RGB frame:
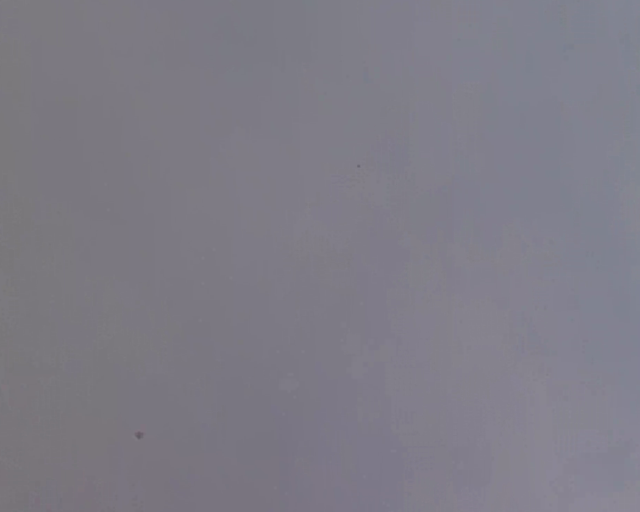
Thermal frame:
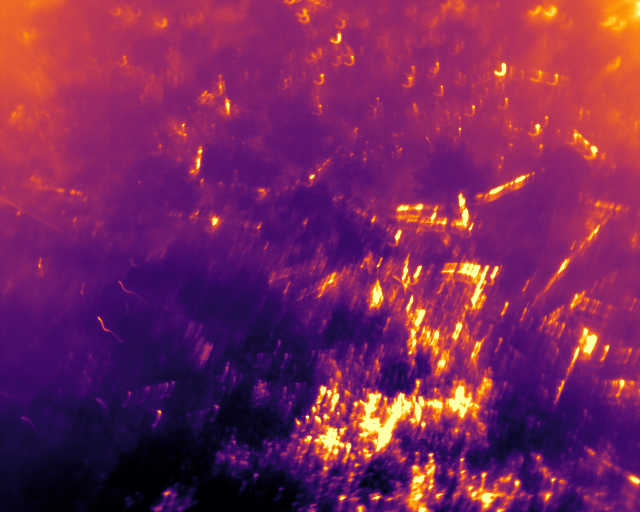
Captured: 2026-02-27 02:39:25
Pixels at or above 80 °C: 2577 (fraction of frame: 0.007864)